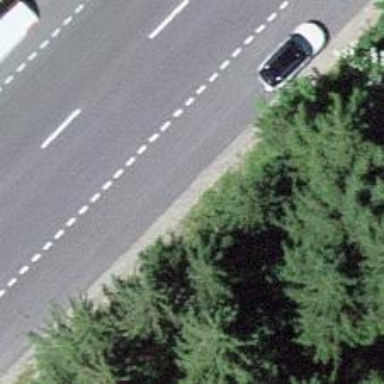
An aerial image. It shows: Rest area on the road.